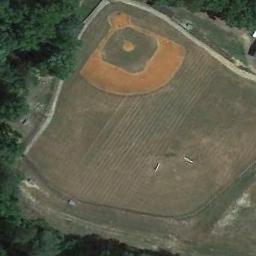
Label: baseball_diamond